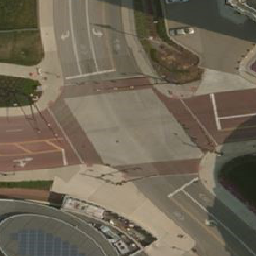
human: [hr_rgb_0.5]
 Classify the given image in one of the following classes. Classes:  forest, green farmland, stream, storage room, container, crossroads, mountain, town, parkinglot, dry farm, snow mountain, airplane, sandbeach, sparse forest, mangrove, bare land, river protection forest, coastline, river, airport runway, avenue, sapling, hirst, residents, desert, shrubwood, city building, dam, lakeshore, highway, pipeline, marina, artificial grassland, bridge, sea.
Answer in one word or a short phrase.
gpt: crossroads